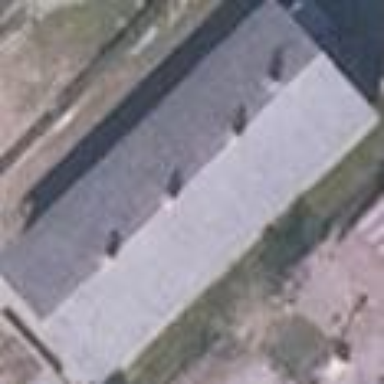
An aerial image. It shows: Manufacturing building.